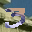
Label: 3